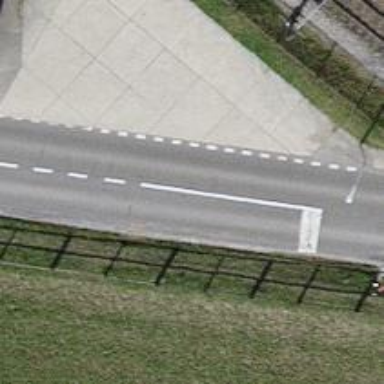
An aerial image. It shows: Tertiary road with asphalt surface.